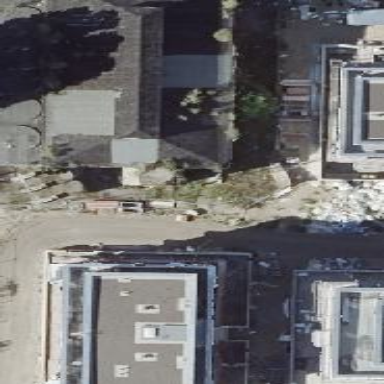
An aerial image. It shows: Historic building.